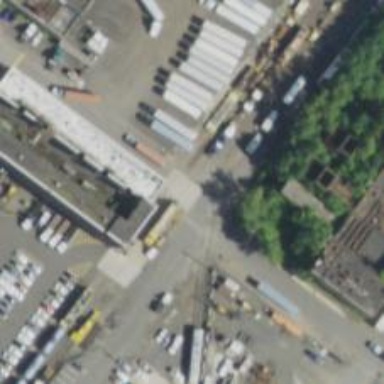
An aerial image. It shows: Rail spur service.